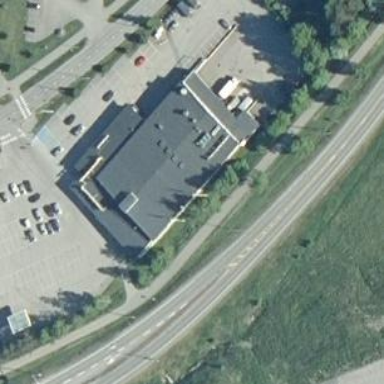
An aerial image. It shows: Pharmacy providing healthcare services.